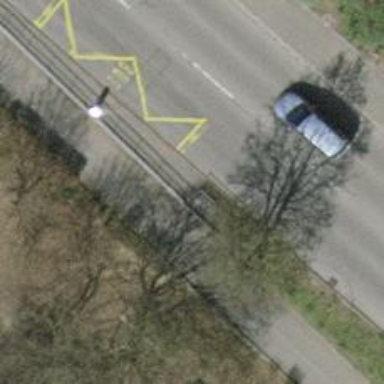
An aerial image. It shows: Road with steps.